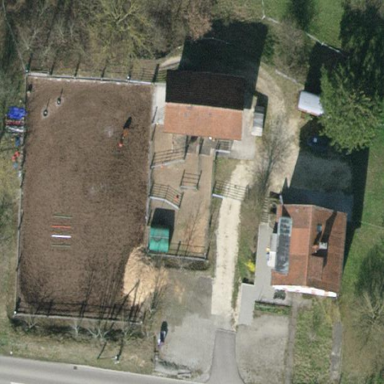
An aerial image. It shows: Farmyard area.